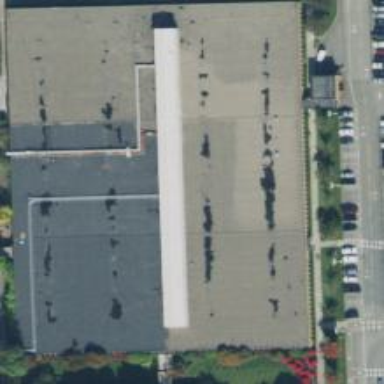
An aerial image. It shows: Industrial building.